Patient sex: F
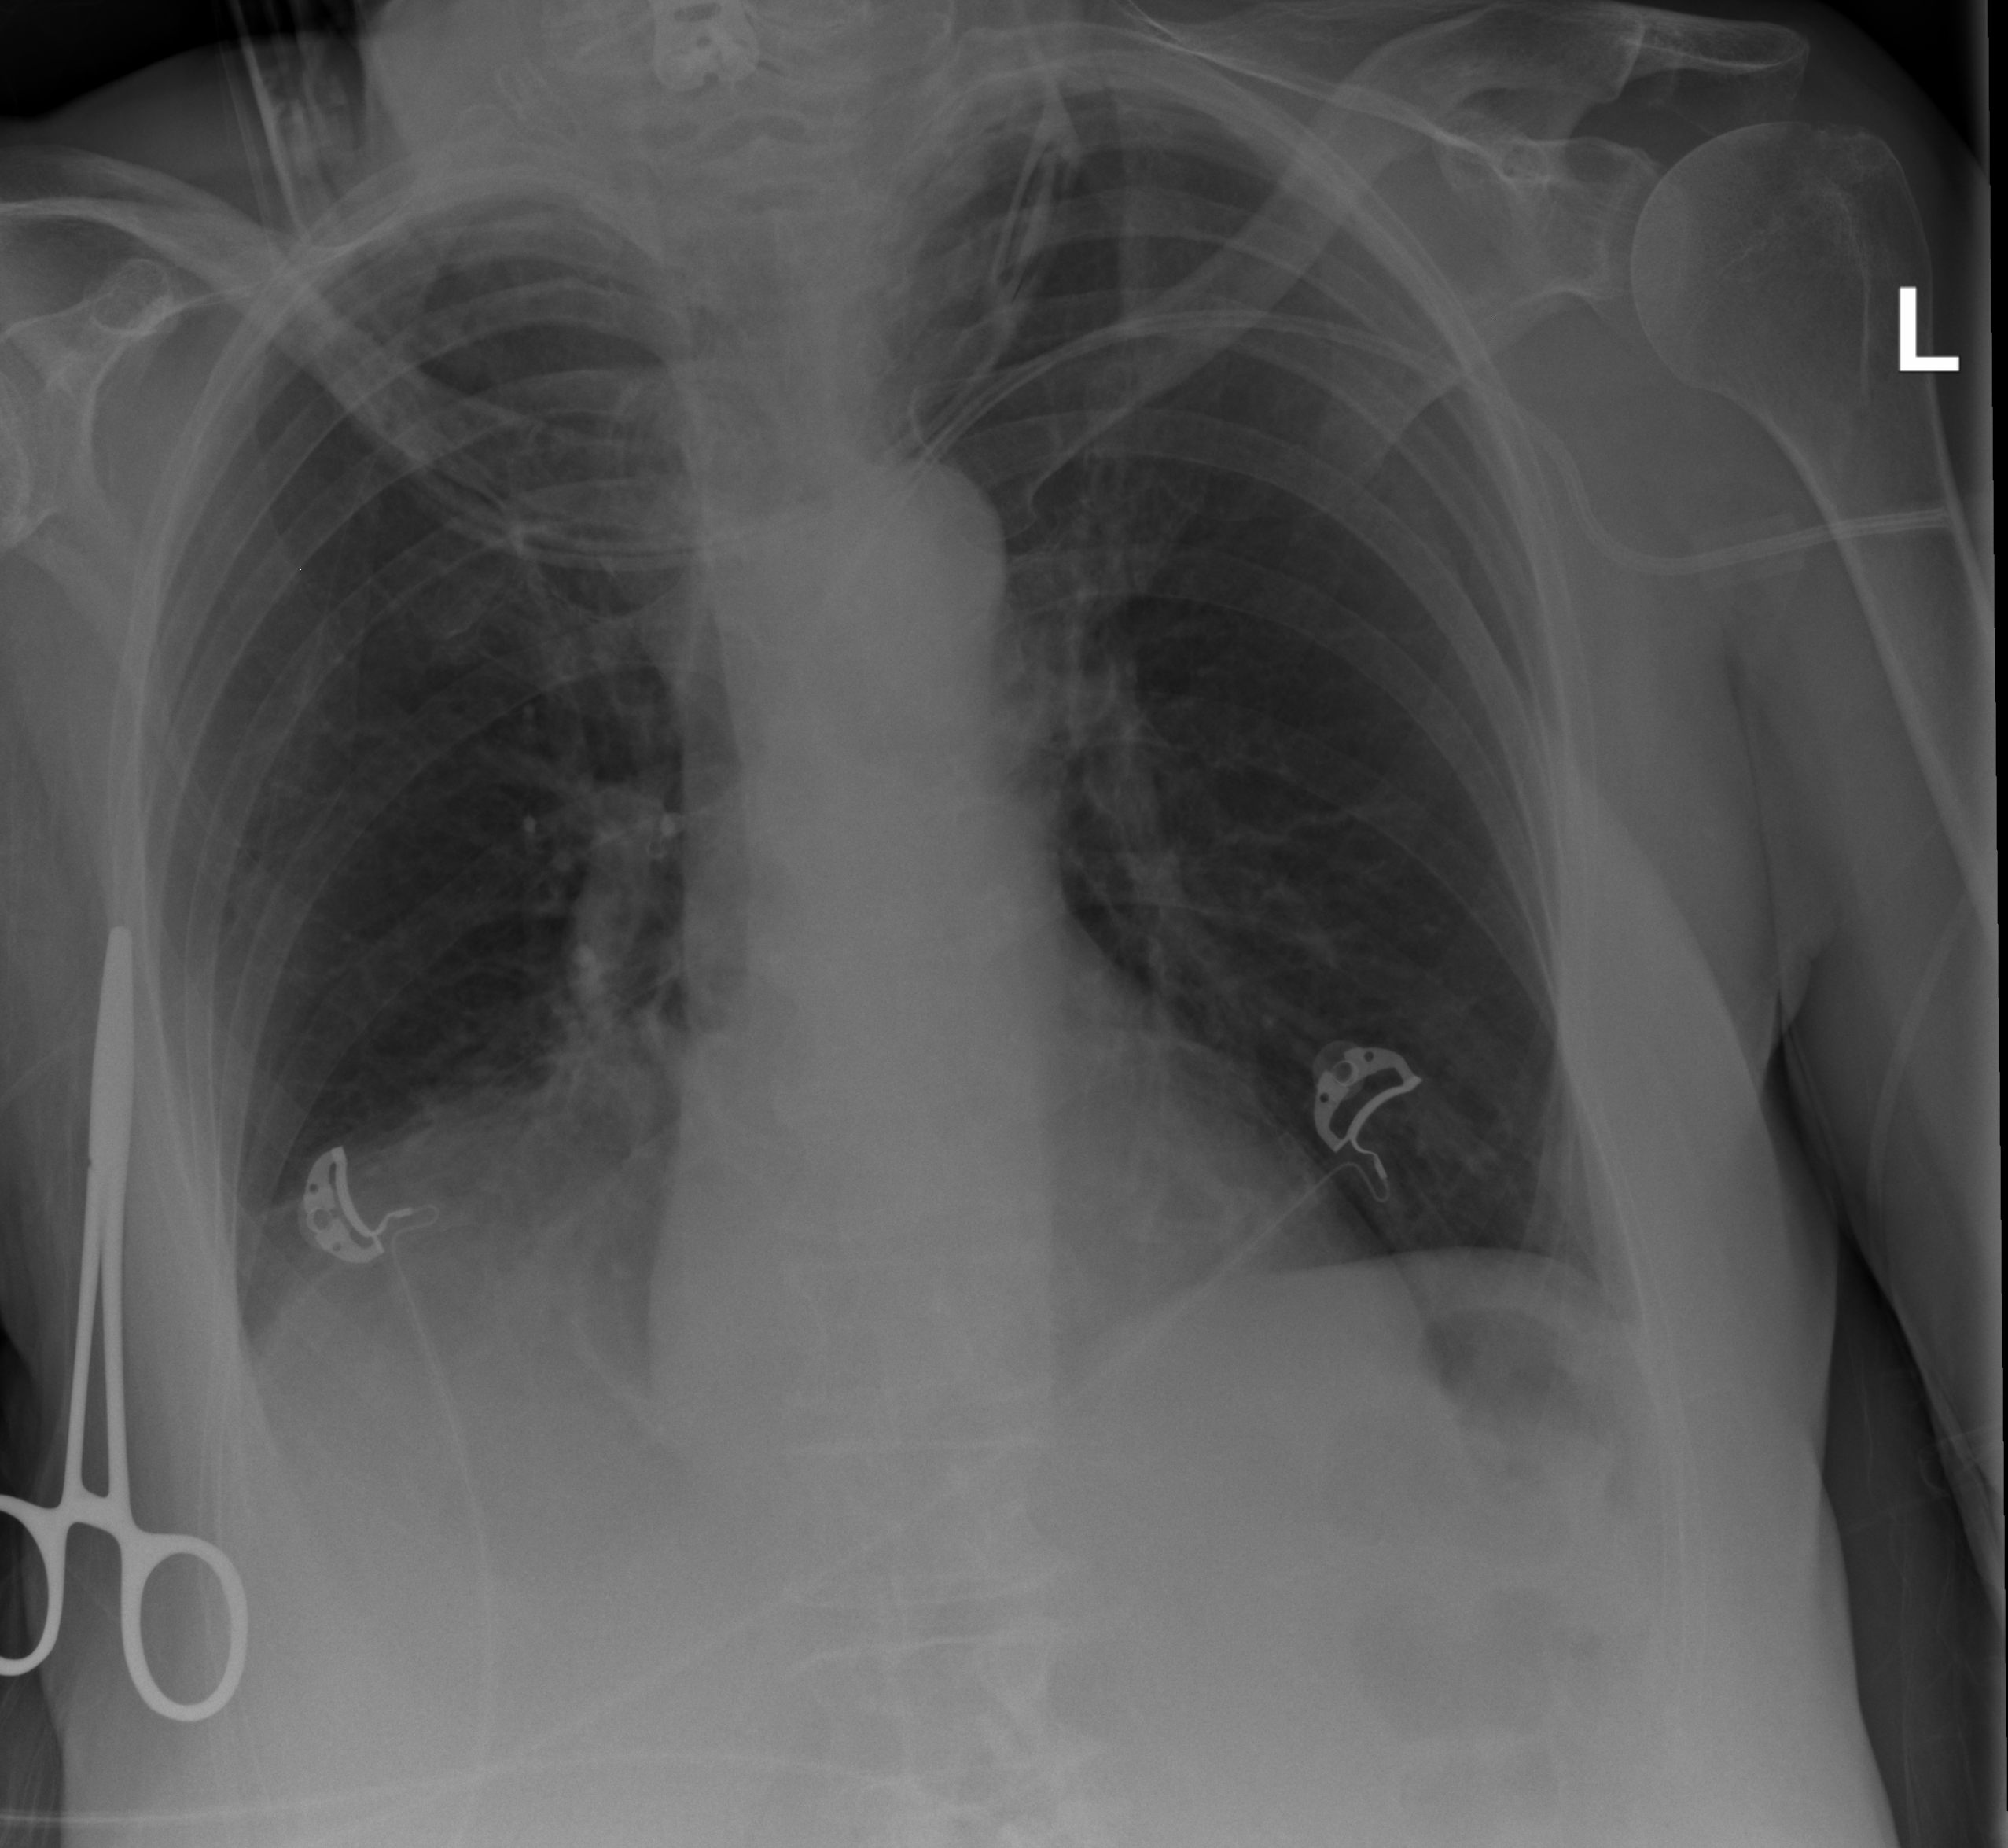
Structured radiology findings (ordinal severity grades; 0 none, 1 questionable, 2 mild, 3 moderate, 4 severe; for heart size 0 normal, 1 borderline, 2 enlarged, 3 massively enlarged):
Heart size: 0
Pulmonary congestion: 0
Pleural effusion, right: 2
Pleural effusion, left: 1
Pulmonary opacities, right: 0
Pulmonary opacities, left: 0
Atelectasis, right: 2
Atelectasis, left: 0